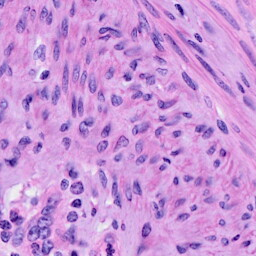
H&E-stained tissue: Cervix